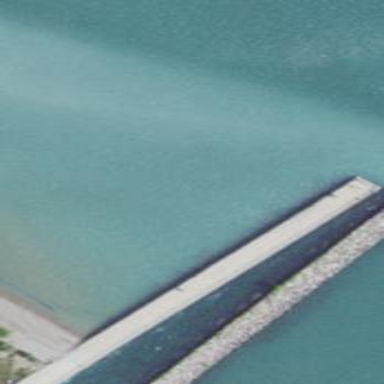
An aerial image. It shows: Breakwater structure.